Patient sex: M
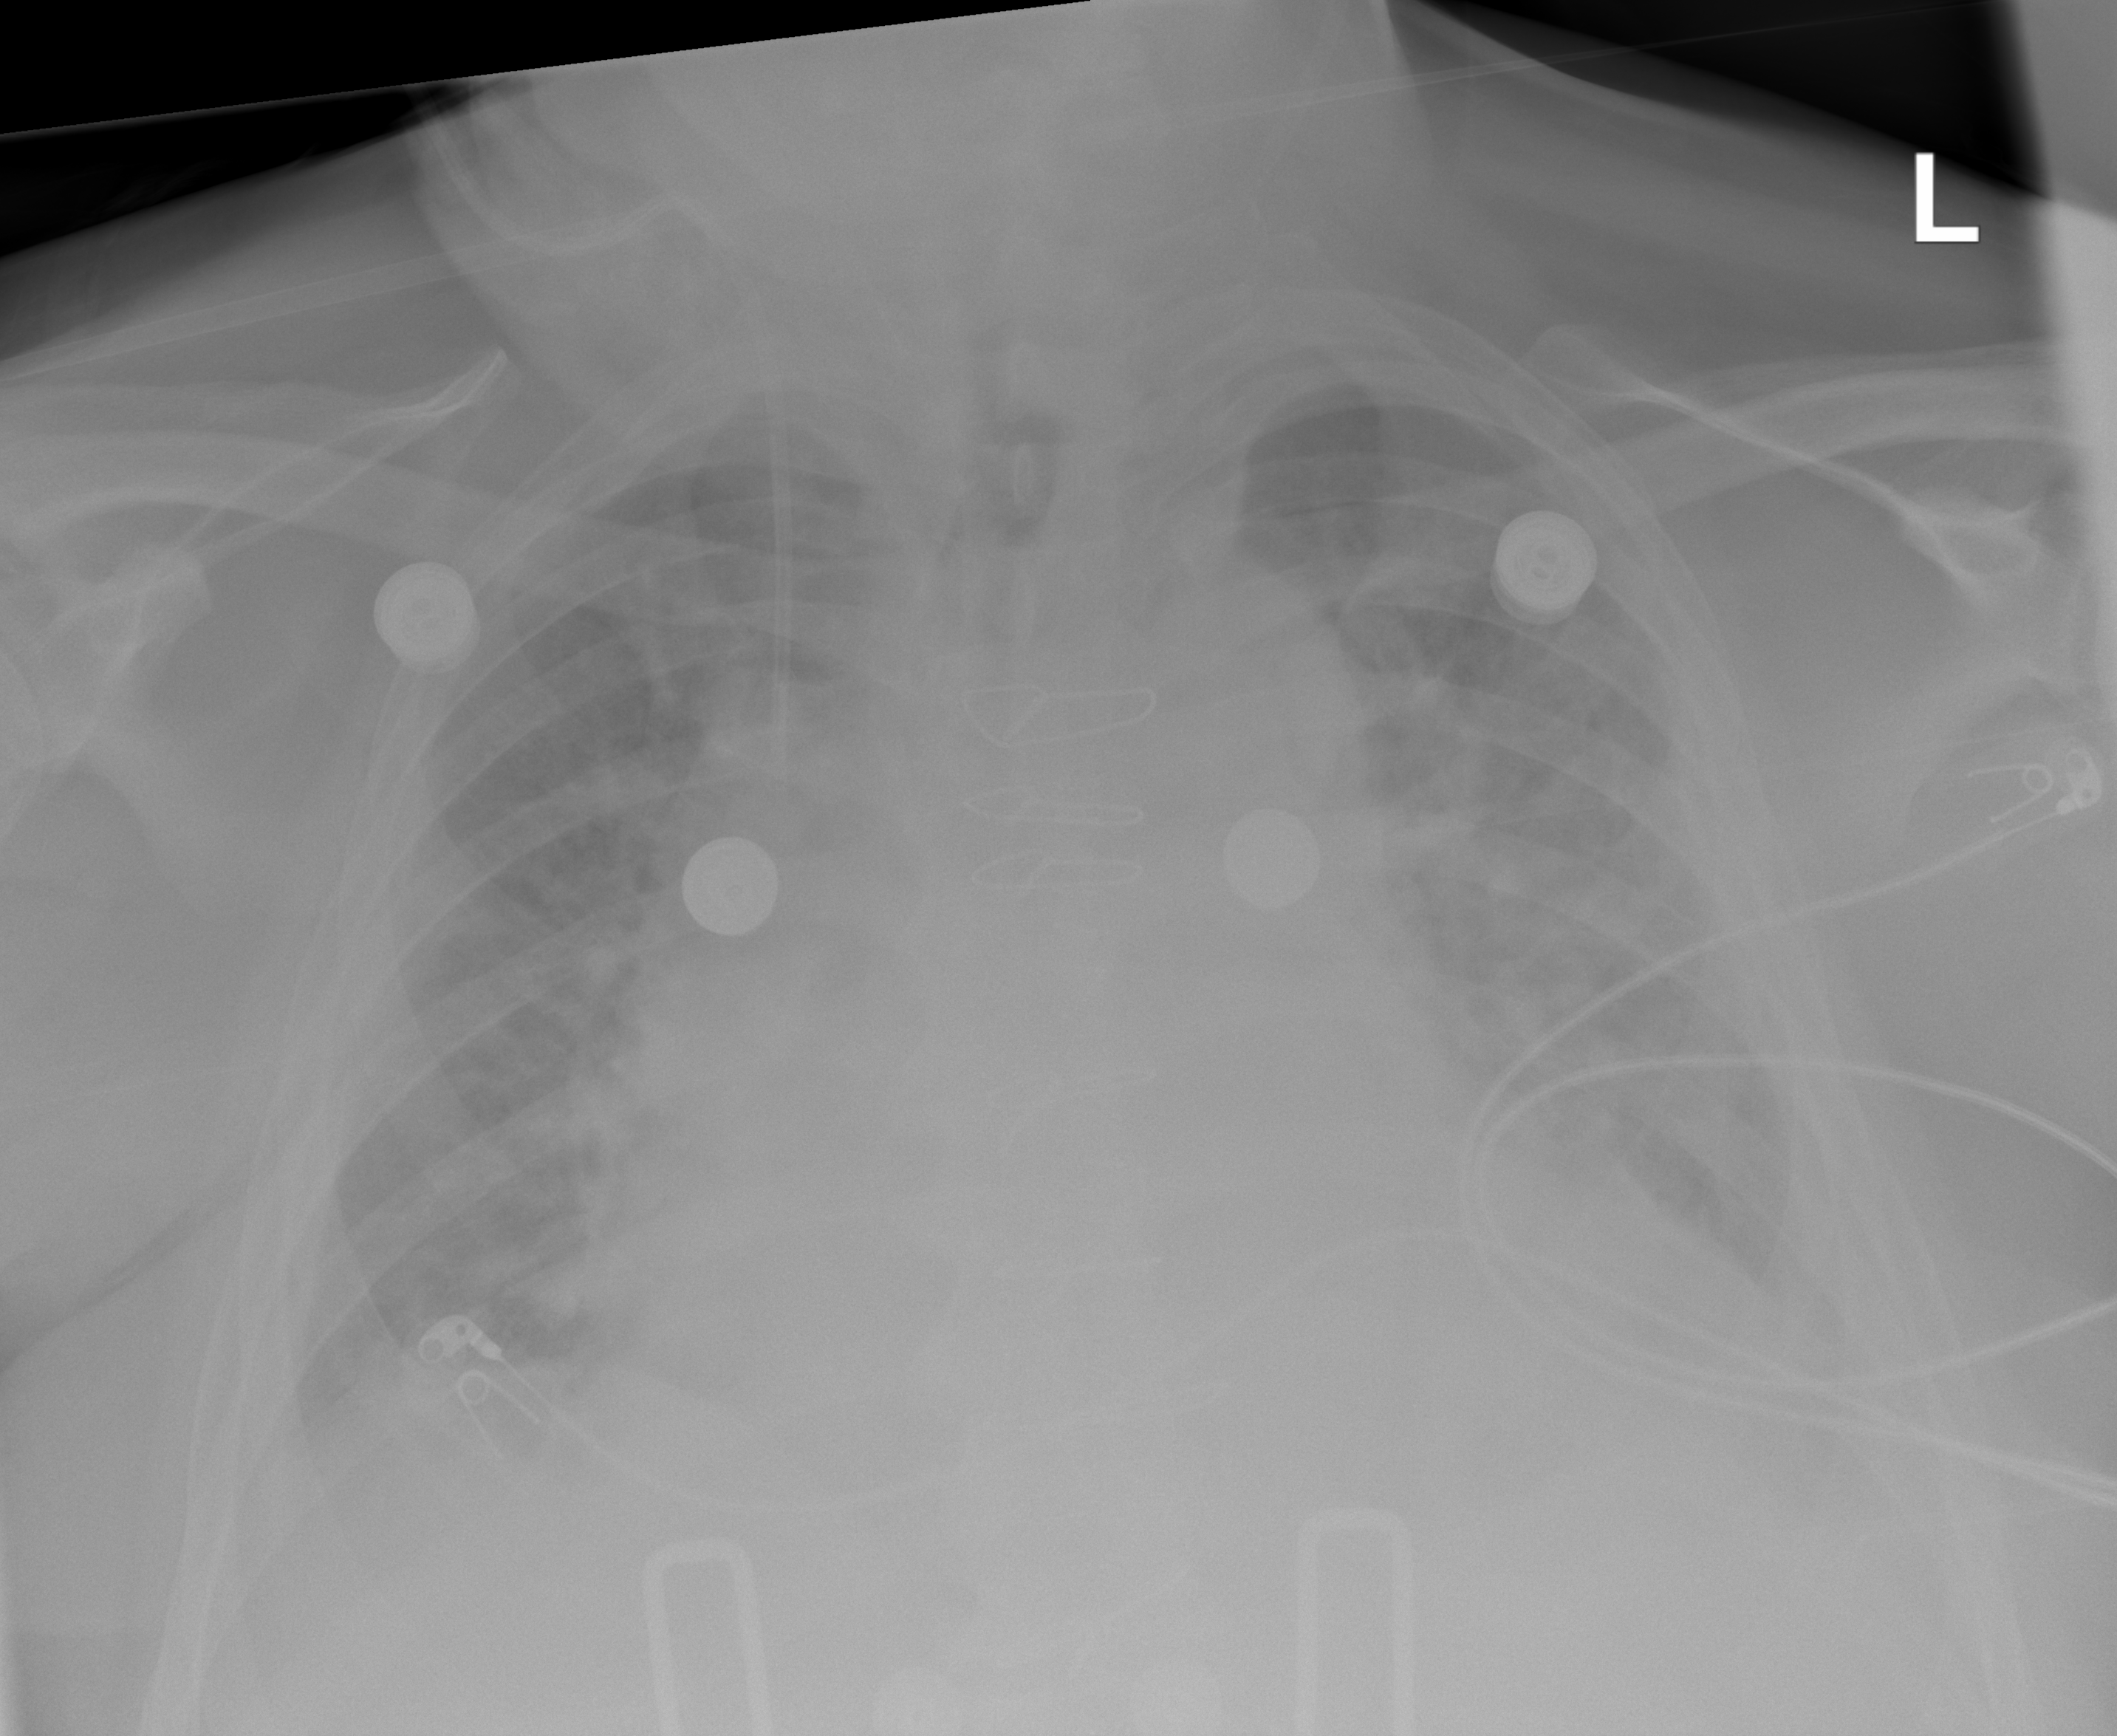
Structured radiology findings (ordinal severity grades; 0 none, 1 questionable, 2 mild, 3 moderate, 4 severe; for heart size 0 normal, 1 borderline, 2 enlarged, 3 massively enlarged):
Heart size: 2
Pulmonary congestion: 2
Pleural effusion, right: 2
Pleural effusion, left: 3
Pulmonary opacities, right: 0
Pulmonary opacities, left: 0
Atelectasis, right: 2
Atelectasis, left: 2